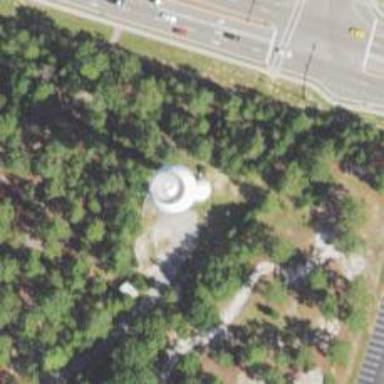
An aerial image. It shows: Water tower that is man-made.